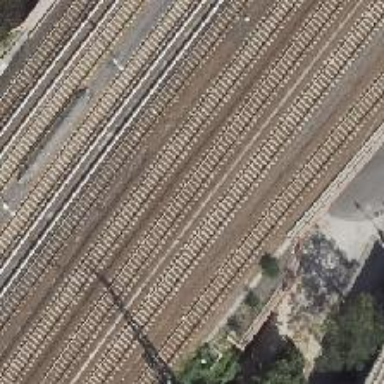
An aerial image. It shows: Bridge over railway with electrified contact lines.